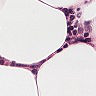
Metastatic tissue present: no